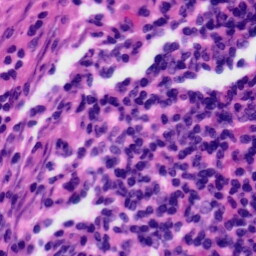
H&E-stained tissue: Tonsil